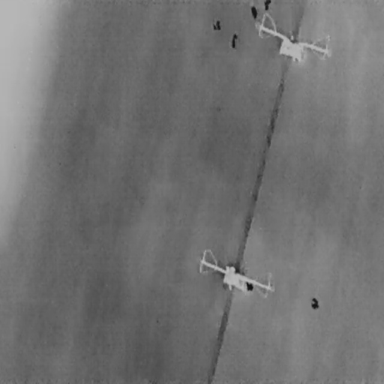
There are six People in the infrared image.